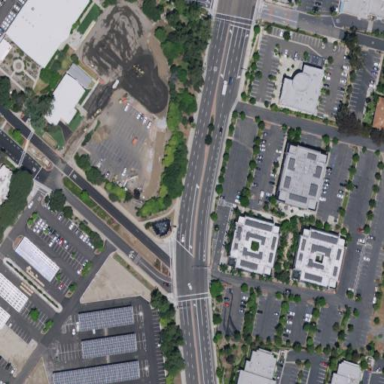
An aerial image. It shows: Commercial area.